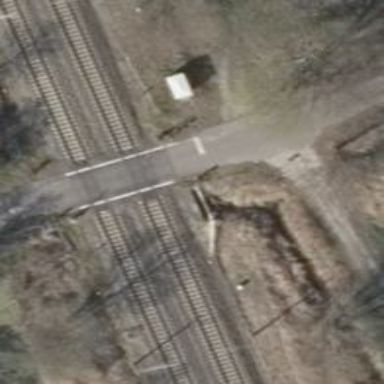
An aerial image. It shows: Level crossing with light signals and saltire markings.